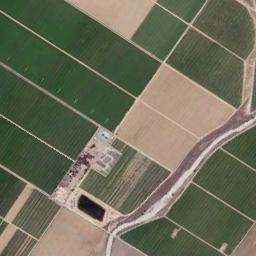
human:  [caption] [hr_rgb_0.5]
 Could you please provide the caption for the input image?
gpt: Many neatly arranged green and tan mixed rectangular farmlands of different sizes .

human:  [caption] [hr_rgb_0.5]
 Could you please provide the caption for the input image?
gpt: Several rectangular farmlands of different colors are neatly arranged on the ground and a channel goes through the farmlands .

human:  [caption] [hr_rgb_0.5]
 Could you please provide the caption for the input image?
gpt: There are some green and bare rectangular farmland .

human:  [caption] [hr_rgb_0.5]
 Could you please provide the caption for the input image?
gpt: There are rectangular farmlands of varying sizes .

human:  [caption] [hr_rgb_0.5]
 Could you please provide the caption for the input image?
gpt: There are some green rectangular farmlands and some yellow ones .